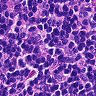
Metastatic tissue present: no